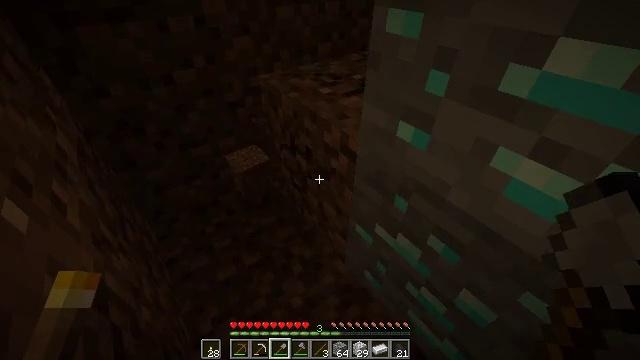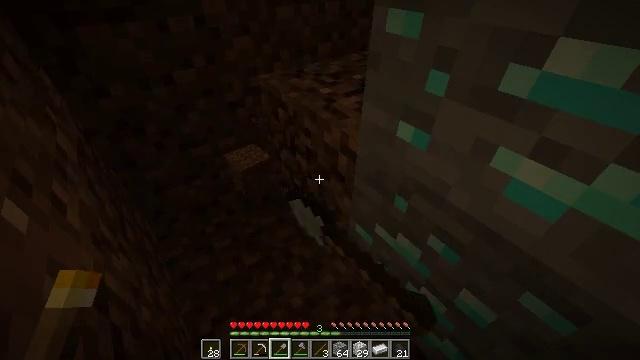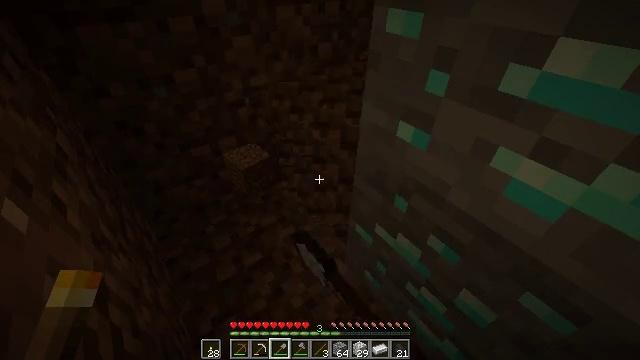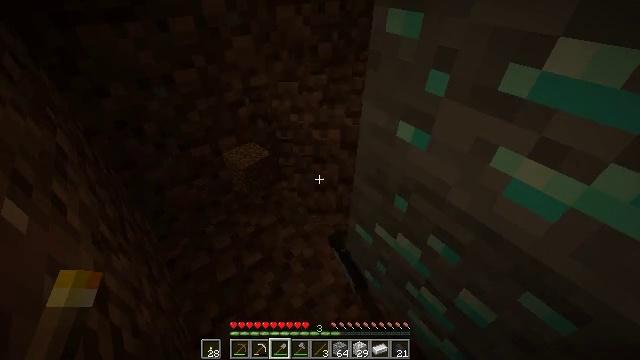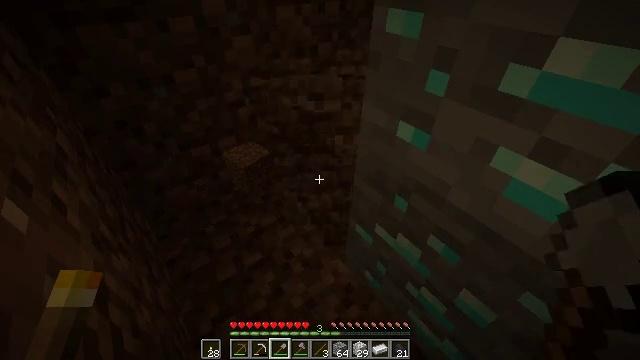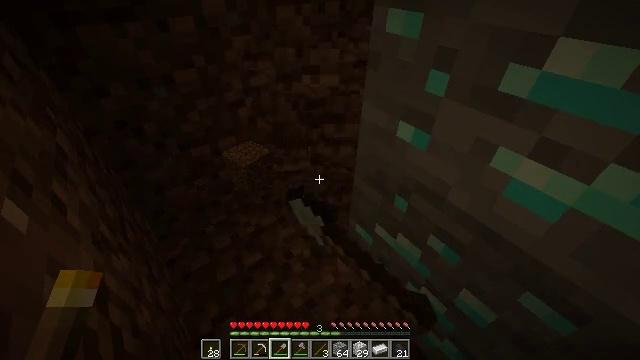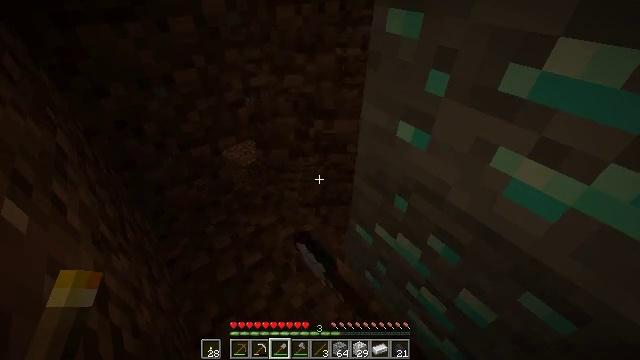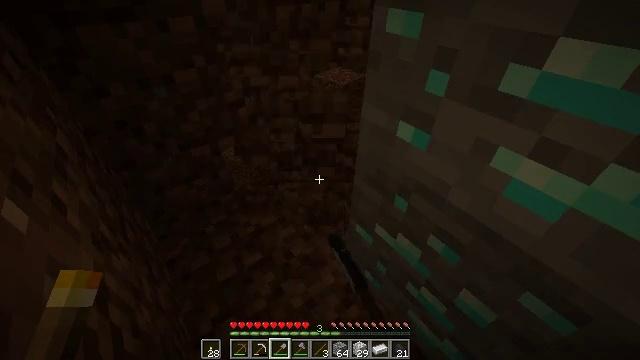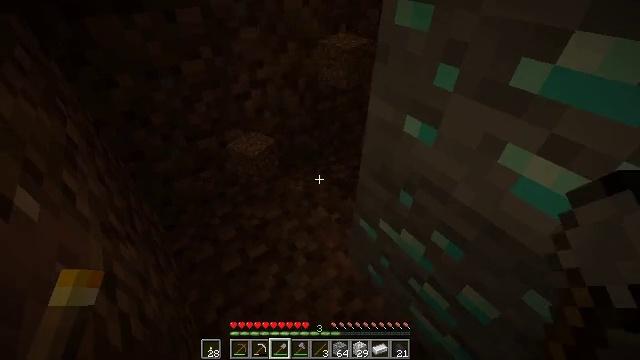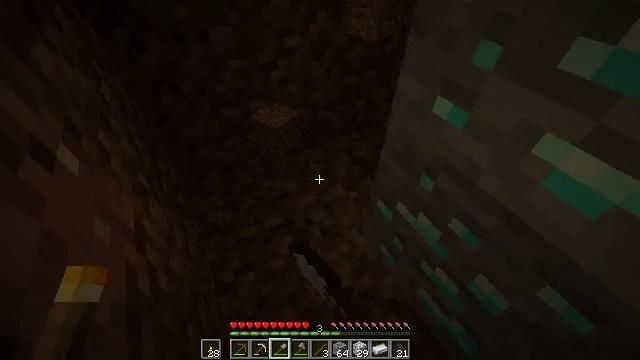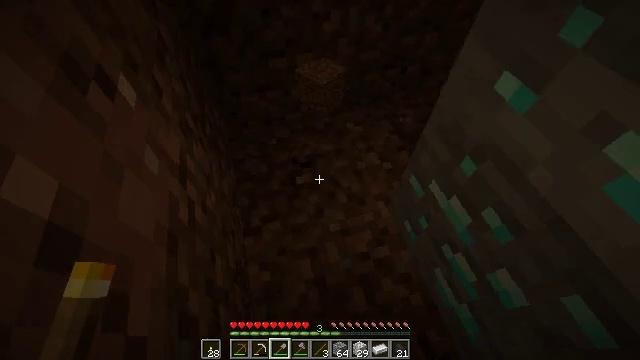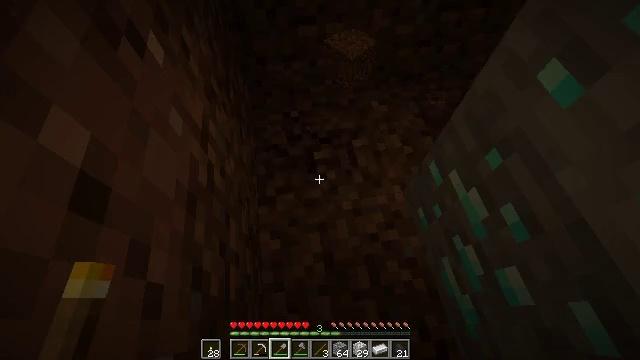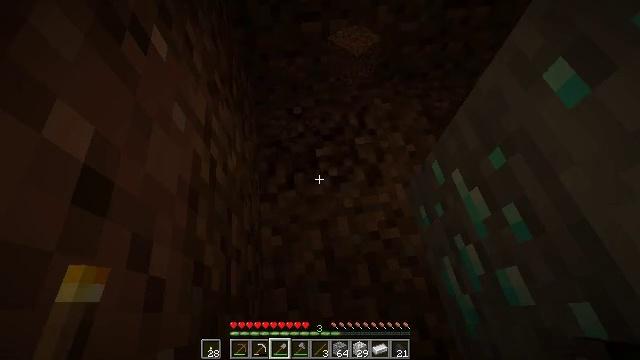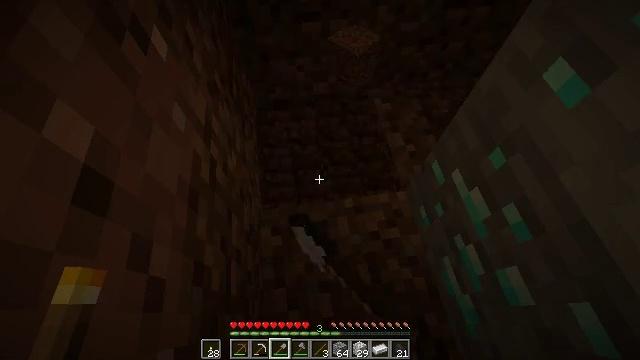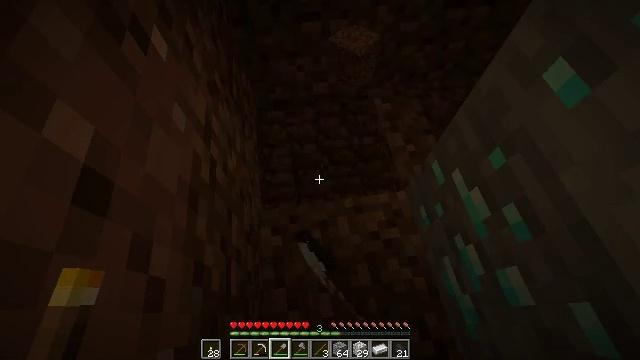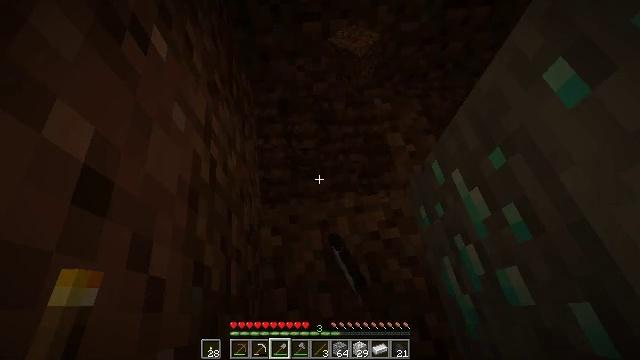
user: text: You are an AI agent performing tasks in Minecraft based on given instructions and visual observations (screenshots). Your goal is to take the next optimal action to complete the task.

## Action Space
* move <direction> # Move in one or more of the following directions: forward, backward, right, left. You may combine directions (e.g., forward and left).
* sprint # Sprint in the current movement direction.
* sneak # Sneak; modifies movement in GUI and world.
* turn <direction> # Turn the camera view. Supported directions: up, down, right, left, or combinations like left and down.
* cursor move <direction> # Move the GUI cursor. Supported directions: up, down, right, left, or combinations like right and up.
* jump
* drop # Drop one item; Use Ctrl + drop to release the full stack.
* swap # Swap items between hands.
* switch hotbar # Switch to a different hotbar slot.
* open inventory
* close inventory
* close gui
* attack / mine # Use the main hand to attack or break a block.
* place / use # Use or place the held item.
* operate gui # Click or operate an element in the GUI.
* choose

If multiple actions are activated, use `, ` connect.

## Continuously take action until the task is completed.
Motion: motion action
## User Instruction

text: Collect granite for building materials.
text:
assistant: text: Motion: attack / mine
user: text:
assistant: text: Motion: attack / mine
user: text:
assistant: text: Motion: attack / mine
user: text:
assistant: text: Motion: attack / mine
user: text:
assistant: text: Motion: attack / mine
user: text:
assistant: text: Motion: attack / mine
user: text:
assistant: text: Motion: attack / mine
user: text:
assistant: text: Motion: turn left and down, attack / mine
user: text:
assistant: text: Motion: turn left and down, attack / mine
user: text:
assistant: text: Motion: turn left and down, attack / mine
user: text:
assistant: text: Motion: turn left and down, attack / mine
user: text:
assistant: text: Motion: attack / mine
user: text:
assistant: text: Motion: attack / mine
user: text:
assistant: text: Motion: attack / mine
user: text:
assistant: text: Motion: attack / mine
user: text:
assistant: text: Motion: attack / mine
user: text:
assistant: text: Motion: attack / mine
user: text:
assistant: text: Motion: attack / mine
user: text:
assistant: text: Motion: attack / mine
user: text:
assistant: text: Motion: attack / mine
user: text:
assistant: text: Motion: attack / mine
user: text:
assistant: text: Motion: no_op
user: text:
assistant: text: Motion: turn right
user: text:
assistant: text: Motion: turn right
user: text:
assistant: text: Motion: turn right
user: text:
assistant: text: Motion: turn right and up
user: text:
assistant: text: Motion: turn right and up
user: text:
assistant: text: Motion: turn right and up
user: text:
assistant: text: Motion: turn right
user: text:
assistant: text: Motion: move forward